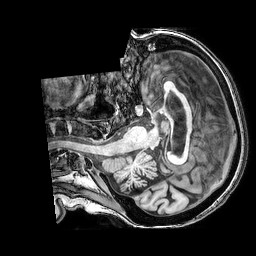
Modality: T1w
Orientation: axial
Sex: female
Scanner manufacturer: philips
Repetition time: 0.008129 s
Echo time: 0.00373 s